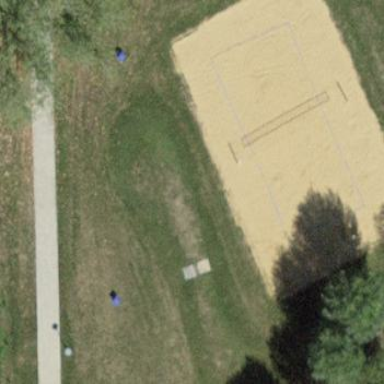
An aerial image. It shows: Pitch used for beach volleyball.